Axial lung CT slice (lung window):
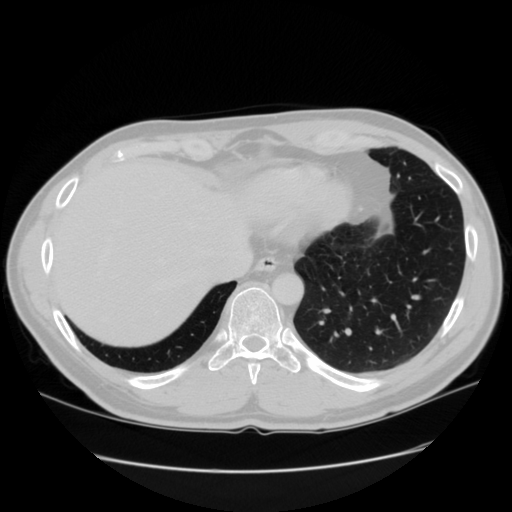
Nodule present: no